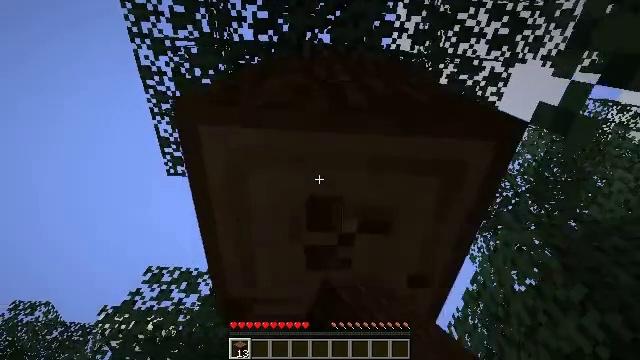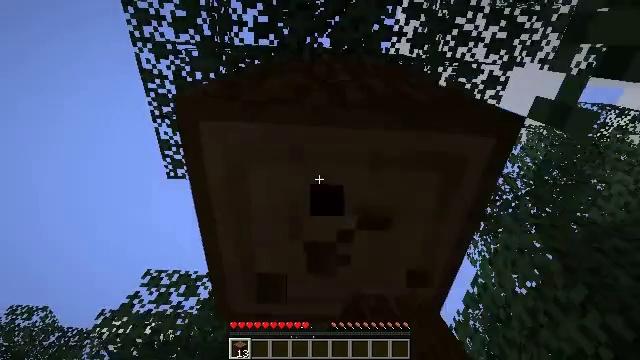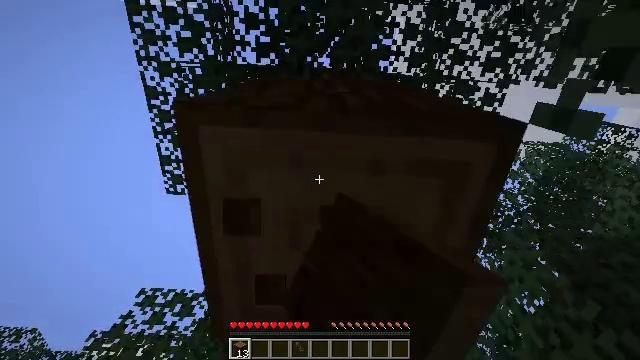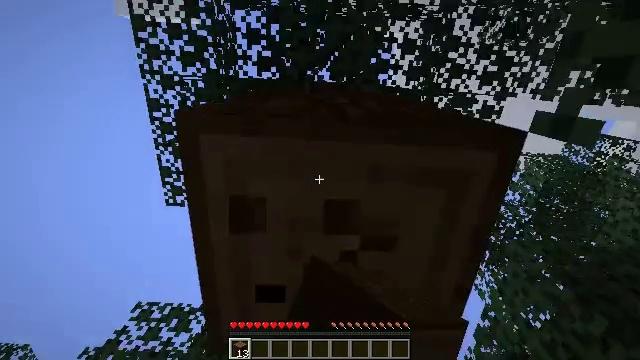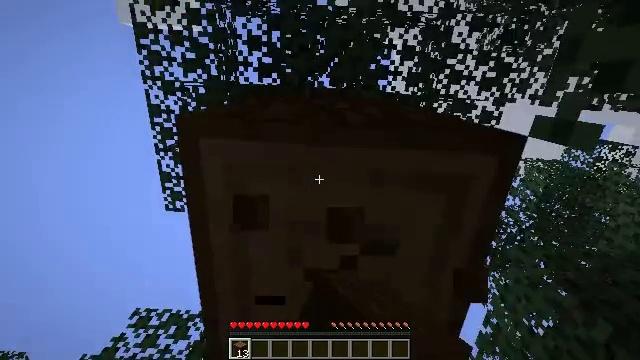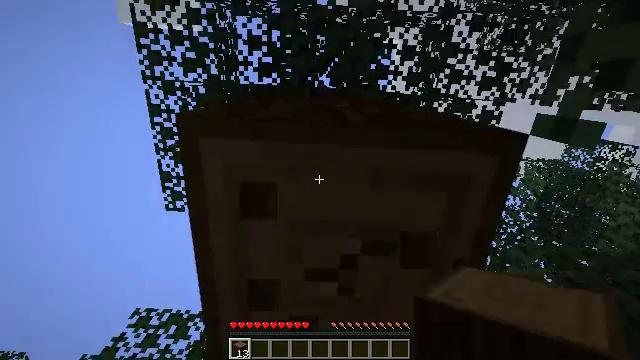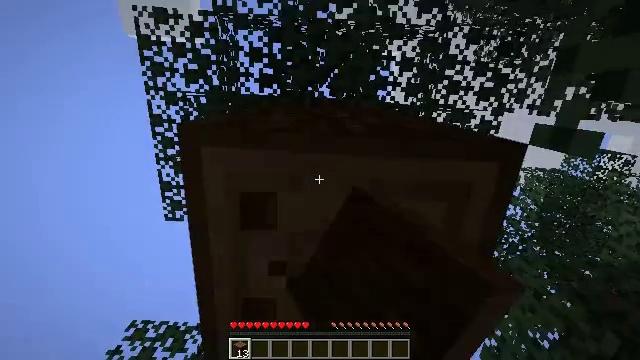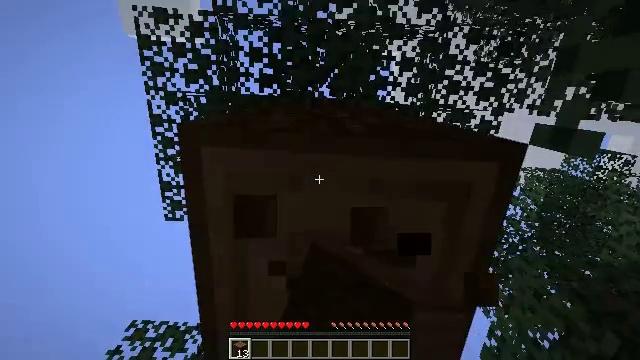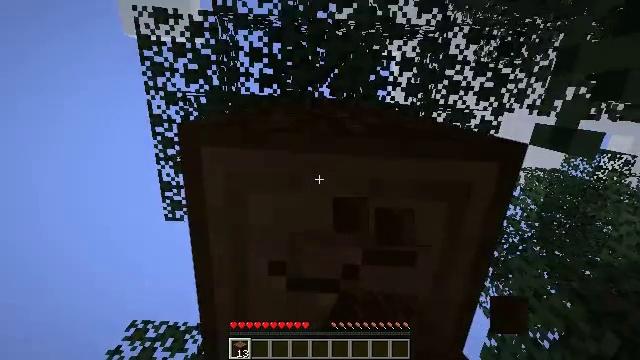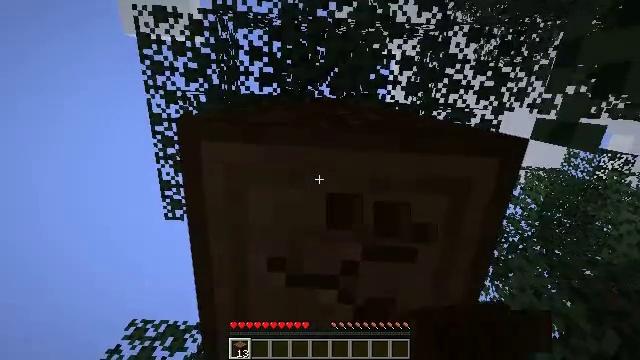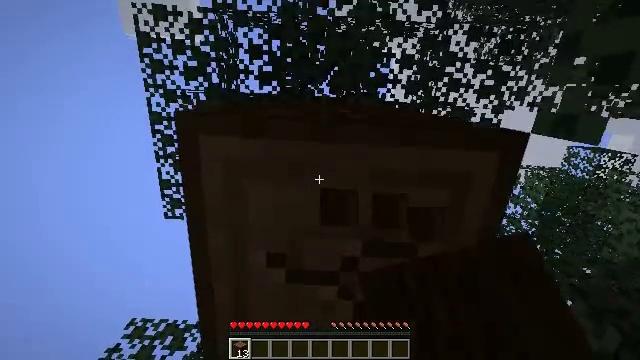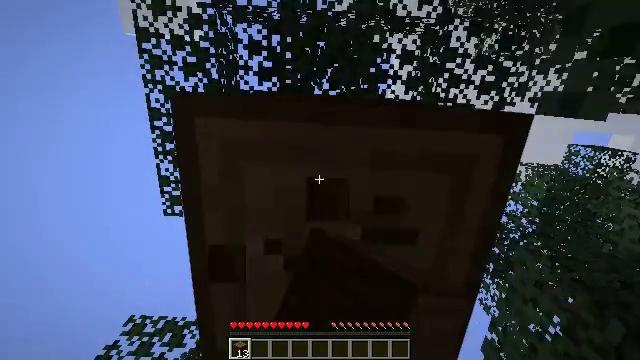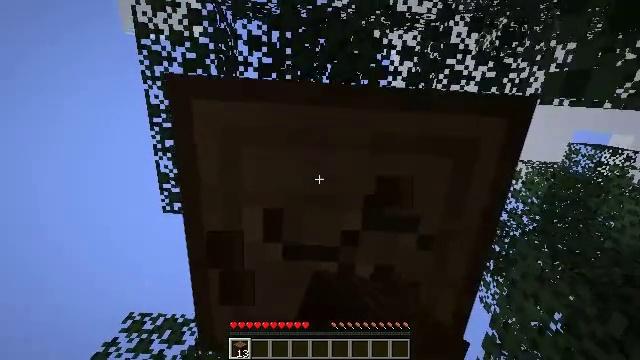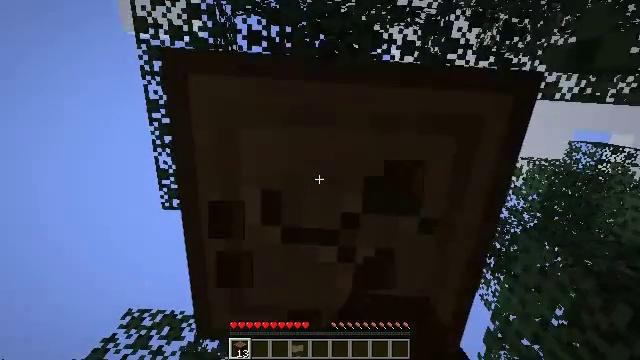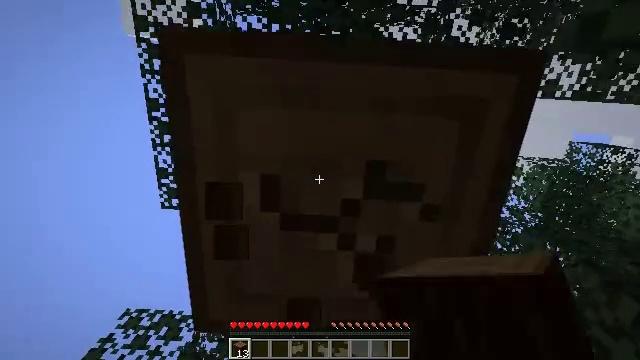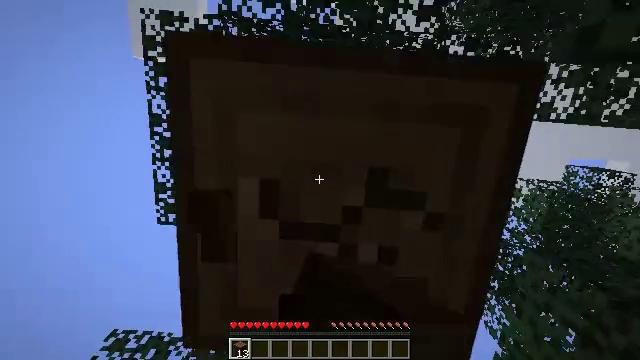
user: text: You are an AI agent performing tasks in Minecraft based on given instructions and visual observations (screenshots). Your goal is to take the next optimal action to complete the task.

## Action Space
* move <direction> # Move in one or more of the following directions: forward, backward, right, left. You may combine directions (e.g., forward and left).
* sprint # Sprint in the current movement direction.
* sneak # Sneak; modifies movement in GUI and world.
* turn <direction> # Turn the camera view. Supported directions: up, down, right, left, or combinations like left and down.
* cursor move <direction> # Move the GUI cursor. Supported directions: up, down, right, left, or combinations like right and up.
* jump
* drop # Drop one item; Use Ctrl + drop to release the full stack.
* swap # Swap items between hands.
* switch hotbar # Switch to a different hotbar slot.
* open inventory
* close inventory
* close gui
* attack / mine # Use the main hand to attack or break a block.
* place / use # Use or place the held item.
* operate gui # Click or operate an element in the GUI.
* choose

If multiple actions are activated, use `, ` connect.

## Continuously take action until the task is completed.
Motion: motion action
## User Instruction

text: Mine the spruce log from the forest.
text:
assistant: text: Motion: sneak, turn up, attack / mine
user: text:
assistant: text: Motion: sneak, turn up, attack / mine
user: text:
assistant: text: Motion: sneak, turn up, attack / mine
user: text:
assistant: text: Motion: sneak, turn up, attack / mine
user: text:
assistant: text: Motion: sneak, attack / mine
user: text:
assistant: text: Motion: sneak, turn up, attack / mine
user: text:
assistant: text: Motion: sneak, attack / mine
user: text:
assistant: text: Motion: sneak, attack / mine
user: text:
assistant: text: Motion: move forward, sneak, attack / mine
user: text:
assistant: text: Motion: move forward, sneak, attack / mine
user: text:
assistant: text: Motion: move forward, sneak, attack / mine
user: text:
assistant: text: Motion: move forward, sneak, attack / mine
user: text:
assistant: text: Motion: move forward, sneak, attack / mine
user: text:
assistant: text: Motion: sneak, attack / mine
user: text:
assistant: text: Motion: sneak, turn right and up, attack / mine
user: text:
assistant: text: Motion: sneak, turn up, attack / mine
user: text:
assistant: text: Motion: sneak, attack / mine
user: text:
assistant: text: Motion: sneak, attack / mine
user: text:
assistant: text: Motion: sneak, attack / mine
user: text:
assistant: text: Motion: sneak, attack / mine
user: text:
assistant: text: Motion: sneak, attack / mine
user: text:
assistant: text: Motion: sneak, attack / mine
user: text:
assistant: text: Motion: sneak, attack / mine
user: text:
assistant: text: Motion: sneak, attack / mine
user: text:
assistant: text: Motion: sneak, attack / mine
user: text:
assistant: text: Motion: sneak, attack / mine
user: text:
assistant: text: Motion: sneak, attack / mine
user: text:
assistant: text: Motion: sneak, attack / mine
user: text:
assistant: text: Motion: sneak, attack / mine
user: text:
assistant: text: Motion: sneak, attack / mine